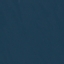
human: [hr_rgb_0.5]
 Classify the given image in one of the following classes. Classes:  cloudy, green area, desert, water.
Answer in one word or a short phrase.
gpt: water